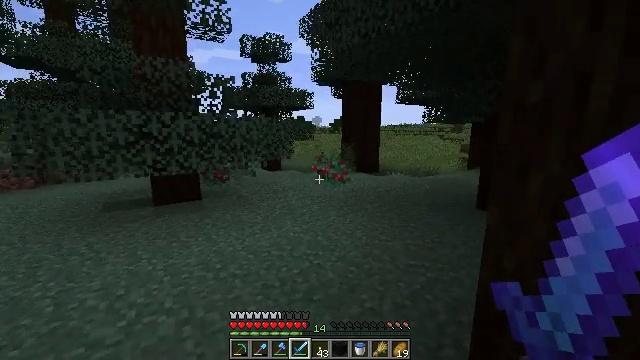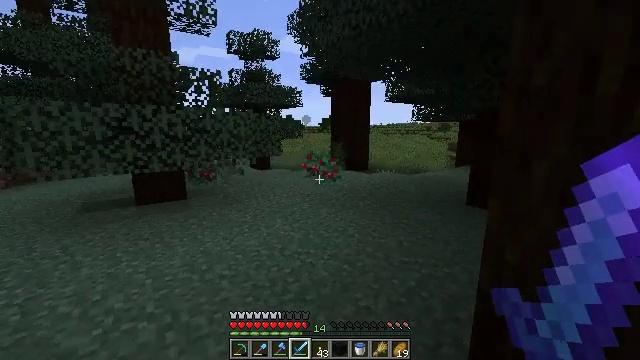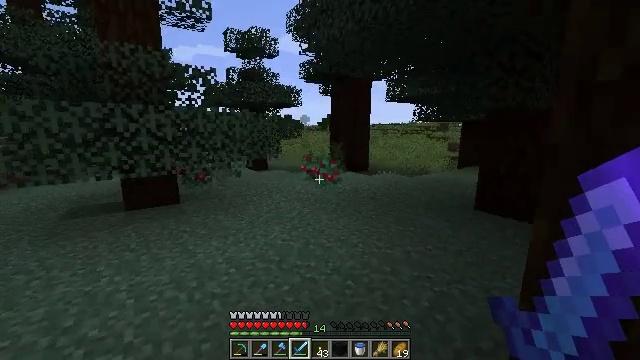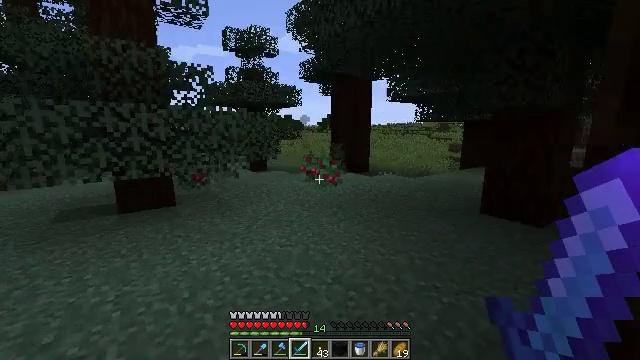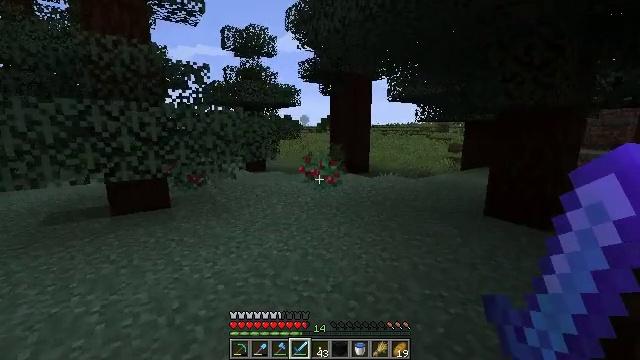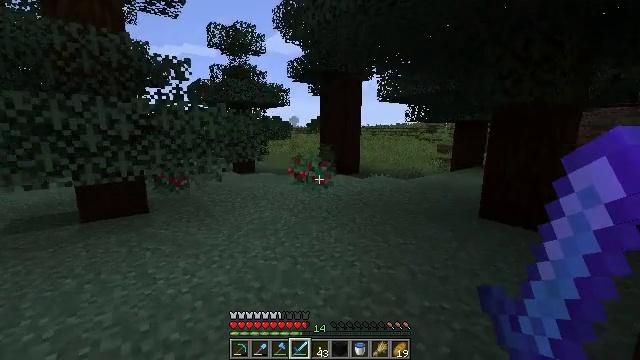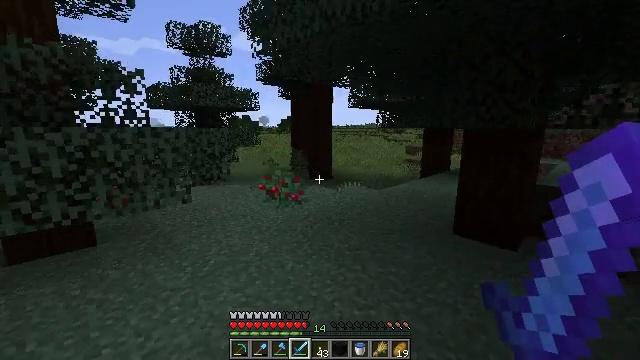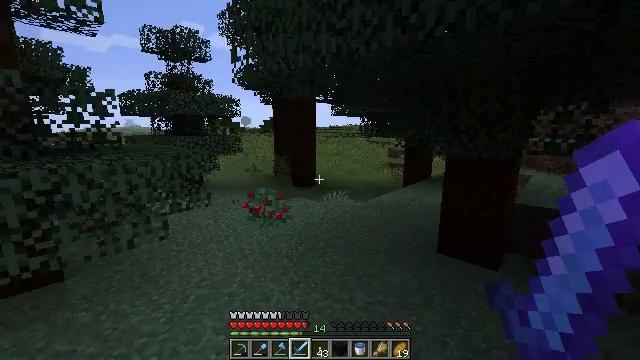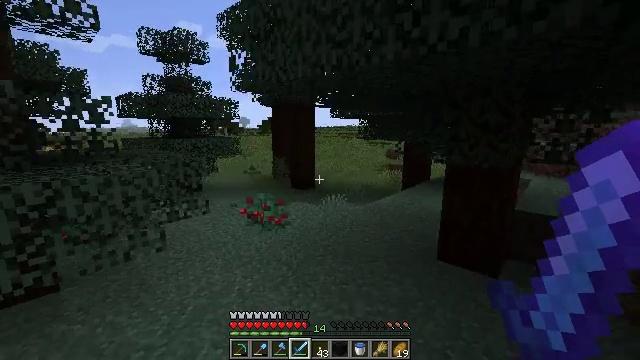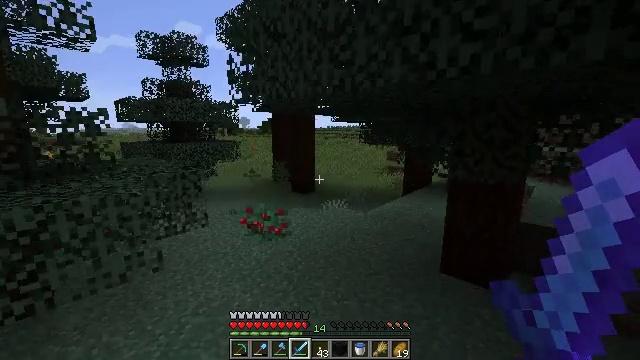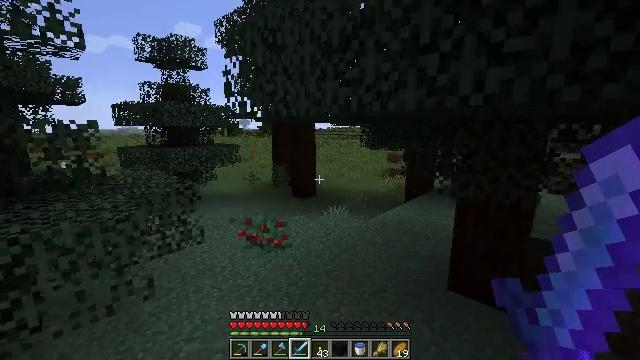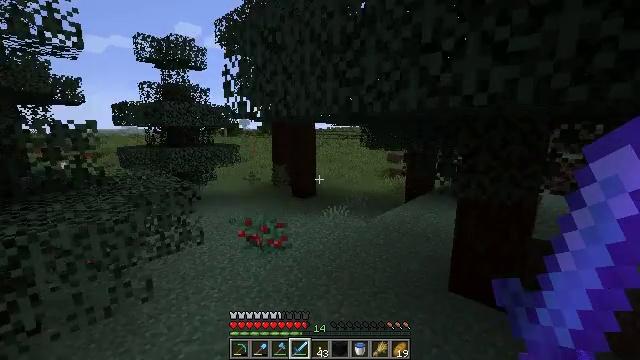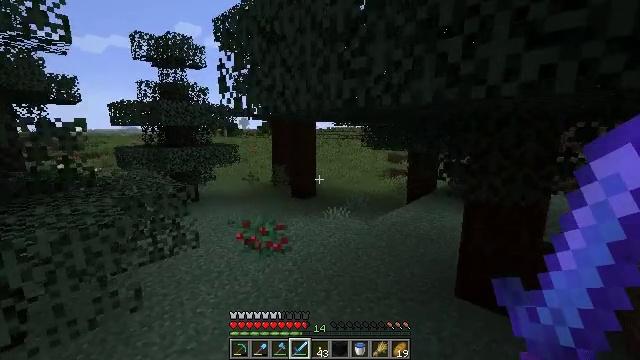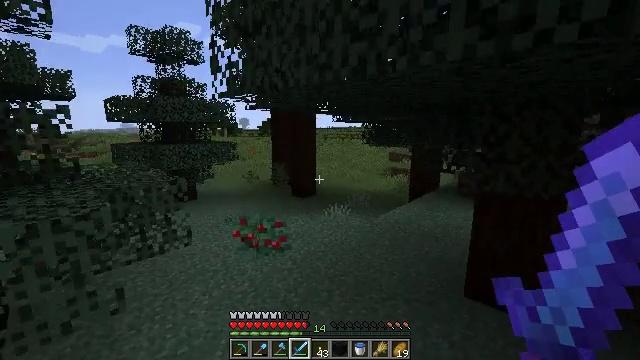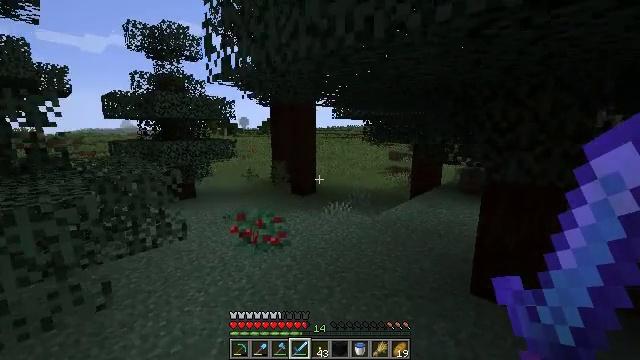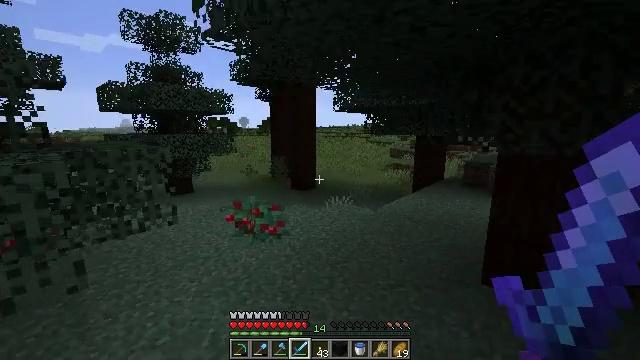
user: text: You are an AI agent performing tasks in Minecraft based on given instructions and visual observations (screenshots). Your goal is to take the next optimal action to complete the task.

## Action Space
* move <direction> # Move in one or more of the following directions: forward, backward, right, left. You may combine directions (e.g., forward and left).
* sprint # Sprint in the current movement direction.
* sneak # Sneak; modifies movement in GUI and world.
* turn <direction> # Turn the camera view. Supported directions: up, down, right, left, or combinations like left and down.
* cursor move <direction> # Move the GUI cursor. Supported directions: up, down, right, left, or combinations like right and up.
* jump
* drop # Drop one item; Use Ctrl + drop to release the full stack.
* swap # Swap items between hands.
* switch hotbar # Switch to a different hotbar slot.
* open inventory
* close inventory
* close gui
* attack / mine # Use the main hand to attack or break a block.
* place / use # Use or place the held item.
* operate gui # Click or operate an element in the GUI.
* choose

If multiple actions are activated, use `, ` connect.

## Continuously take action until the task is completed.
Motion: motion action
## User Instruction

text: Clear the sweet berry bush to collect the sweet berries.
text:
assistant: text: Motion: move forward, sprint, turn right
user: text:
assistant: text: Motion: move forward, sprint
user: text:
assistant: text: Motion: move forward, sprint
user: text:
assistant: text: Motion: move forward, sprint
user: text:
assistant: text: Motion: move forward, sprint, turn right
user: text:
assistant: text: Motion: move forward, sprint, turn right, jump
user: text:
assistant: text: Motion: move forward, sprint, turn right, jump
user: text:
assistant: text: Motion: move forward, sprint, jump
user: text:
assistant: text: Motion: move forward, sprint, jump
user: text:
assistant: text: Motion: move forward, sprint, jump
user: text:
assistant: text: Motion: move forward, sprint, jump
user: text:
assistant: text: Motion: move forward, sprint, jump
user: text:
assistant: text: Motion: move forward, sprint, jump
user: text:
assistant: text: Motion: move forward, sprint, jump
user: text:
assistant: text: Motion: move forward, sprint, jump
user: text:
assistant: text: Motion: move forward, sprint, jump
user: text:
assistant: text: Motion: move forward, sprint, jump
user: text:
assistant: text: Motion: move forward, sprint, jump
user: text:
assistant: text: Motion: move forward, sprint, jump
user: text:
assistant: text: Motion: move forward, sprint, turn left and down, jump
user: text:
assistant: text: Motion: move forward, sprint, turn left and down
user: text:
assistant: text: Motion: move forward, sprint, turn left and down
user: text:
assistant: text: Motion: move forward, sprint, turn left and down
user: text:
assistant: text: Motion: move forward, sprint, turn down
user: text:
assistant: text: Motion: turn down
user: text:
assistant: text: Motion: turn down, attack / mine
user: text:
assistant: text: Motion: turn down, attack / mine
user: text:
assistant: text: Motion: turn down, attack / mine
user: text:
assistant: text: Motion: no_op
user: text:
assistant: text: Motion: no_op